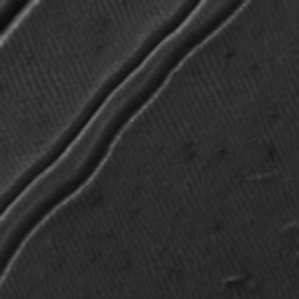
Label: frost